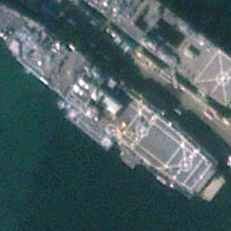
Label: combat